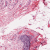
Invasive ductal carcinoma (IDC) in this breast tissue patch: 0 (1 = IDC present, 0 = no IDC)